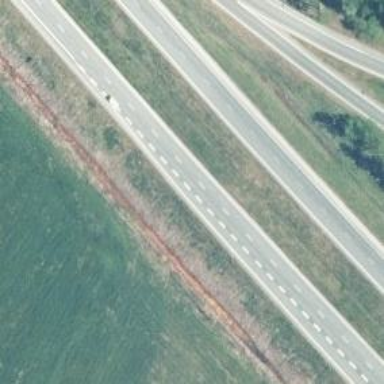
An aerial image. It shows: Asphalt motorway.